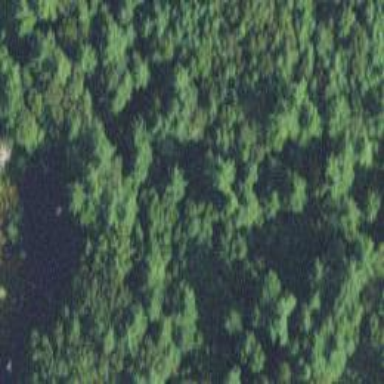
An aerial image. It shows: Mixed woodland with various types of leaves.